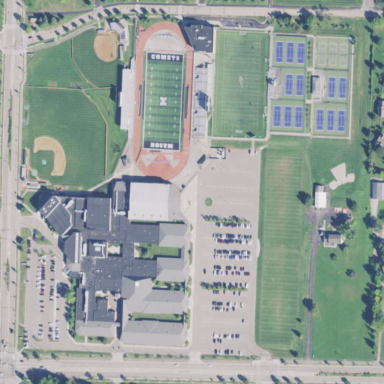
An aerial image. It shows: School.